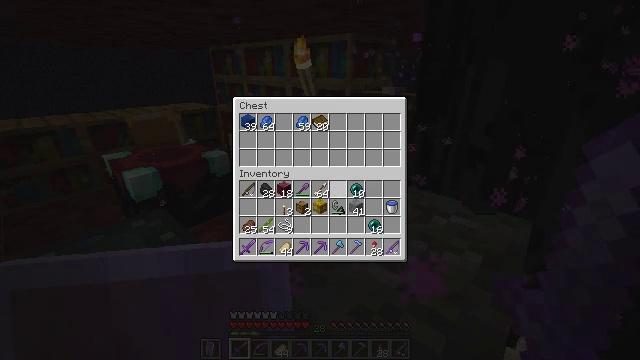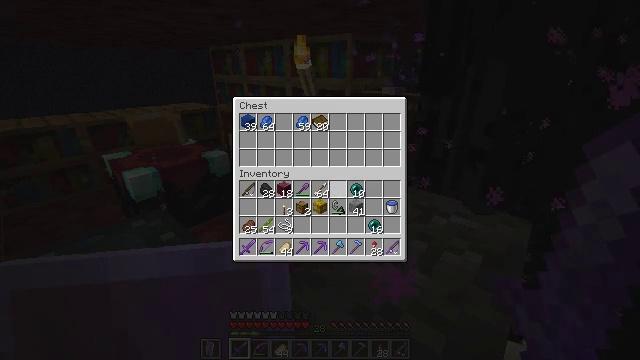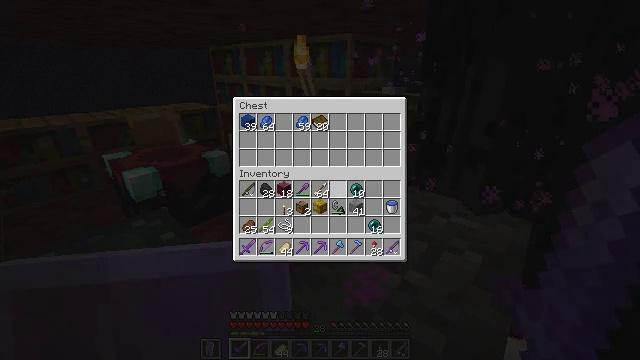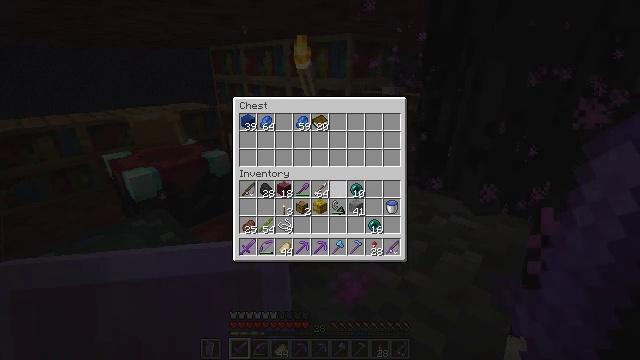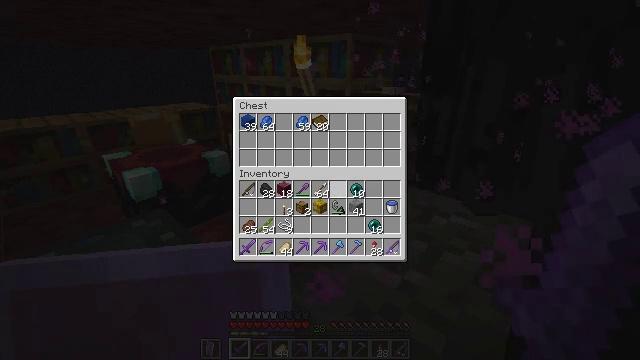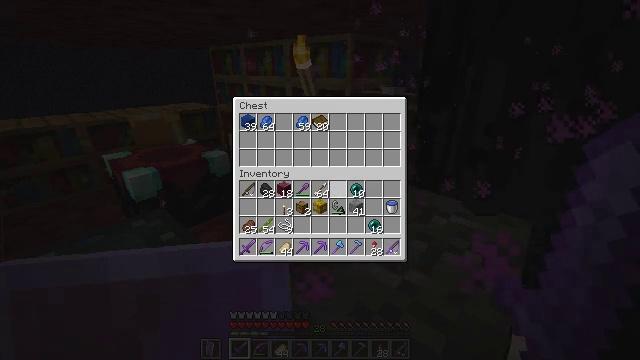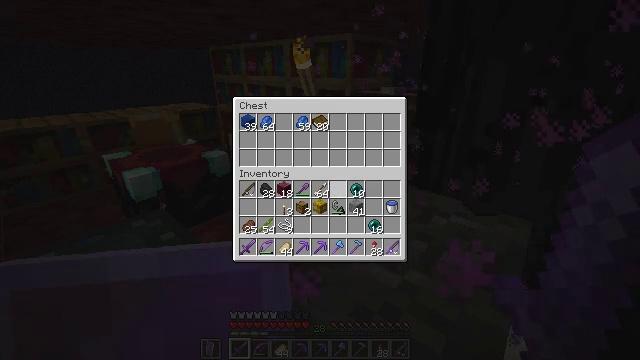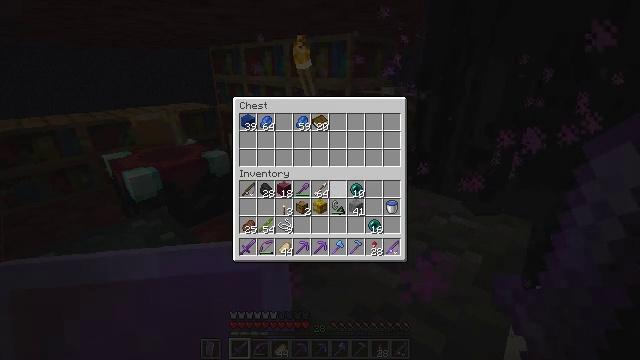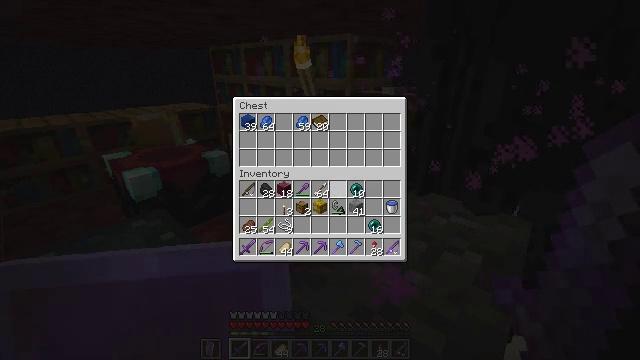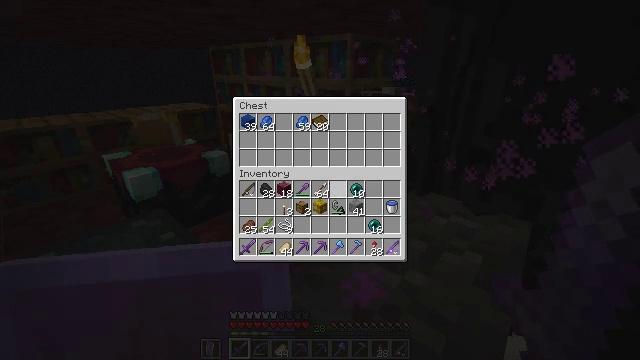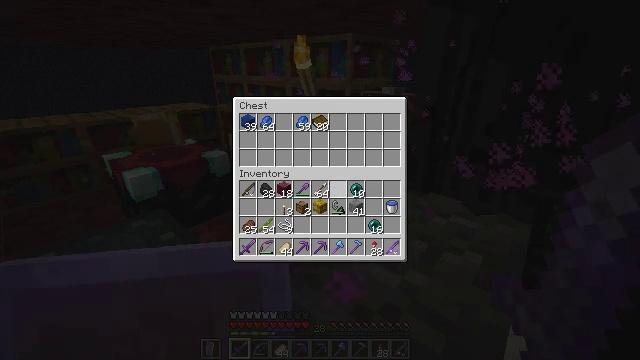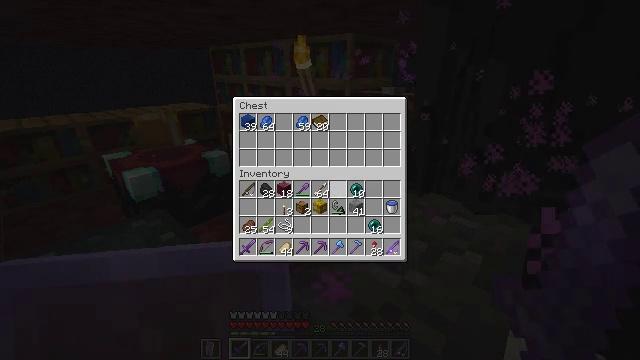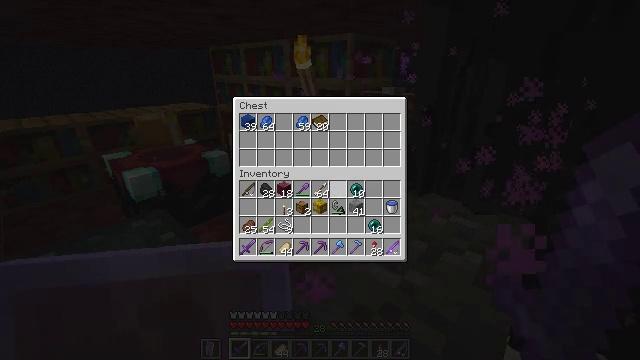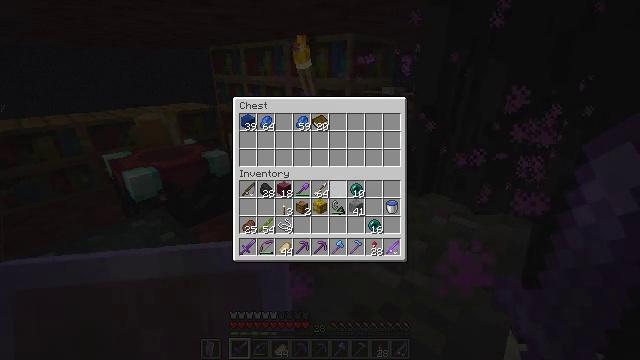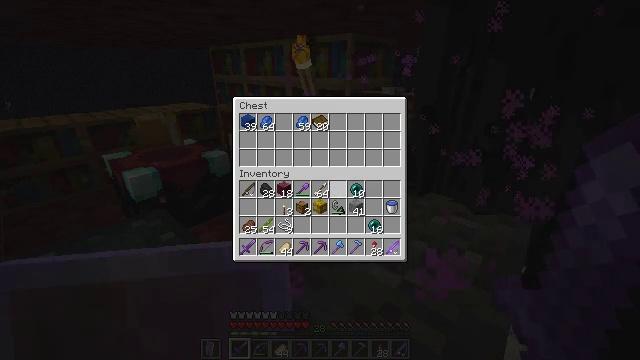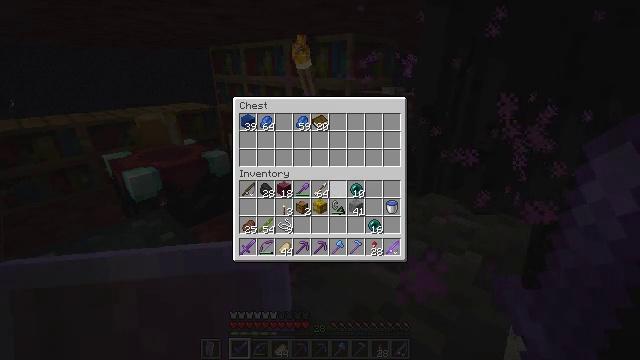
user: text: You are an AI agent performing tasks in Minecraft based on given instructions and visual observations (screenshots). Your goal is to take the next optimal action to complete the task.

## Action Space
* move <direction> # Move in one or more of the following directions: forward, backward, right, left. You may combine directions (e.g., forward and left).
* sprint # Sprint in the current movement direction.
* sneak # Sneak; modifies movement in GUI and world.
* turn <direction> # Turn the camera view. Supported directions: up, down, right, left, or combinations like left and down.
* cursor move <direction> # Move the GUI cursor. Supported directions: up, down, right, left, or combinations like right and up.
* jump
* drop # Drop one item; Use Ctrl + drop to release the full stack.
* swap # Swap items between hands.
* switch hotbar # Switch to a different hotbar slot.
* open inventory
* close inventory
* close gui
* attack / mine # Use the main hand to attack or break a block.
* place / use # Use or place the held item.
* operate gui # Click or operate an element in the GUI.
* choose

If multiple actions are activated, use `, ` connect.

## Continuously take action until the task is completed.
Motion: motion action
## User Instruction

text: Break the white shulker box to collect it.
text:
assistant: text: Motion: no_op
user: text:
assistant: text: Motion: no_op
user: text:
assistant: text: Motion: no_op
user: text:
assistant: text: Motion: no_op
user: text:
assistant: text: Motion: no_op
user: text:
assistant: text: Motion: no_op
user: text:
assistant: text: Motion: no_op
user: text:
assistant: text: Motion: no_op
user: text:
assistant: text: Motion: no_op
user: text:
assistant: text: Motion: no_op
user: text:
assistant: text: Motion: no_op
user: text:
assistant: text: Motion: no_op
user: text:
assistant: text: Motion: no_op
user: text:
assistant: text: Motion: no_op
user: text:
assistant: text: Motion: no_op
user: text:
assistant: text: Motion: no_op
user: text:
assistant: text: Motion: no_op
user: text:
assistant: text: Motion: no_op
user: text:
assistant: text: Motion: no_op
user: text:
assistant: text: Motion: no_op
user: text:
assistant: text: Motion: no_op
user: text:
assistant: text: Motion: no_op
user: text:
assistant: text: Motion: no_op
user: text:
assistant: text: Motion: no_op
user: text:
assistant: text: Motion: no_op
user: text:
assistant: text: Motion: no_op
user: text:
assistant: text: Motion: no_op
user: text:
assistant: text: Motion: no_op
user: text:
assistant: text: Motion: no_op
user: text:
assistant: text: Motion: turn right and down